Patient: sex M, age 60
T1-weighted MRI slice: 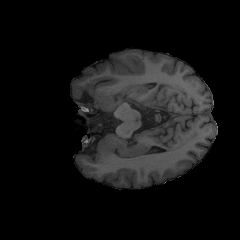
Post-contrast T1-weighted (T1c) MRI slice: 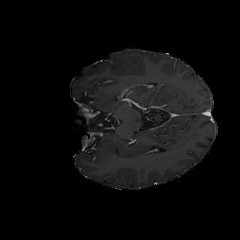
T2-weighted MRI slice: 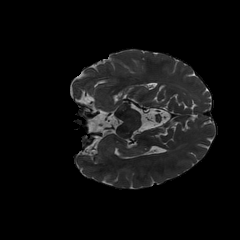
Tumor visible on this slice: no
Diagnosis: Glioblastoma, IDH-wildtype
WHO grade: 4